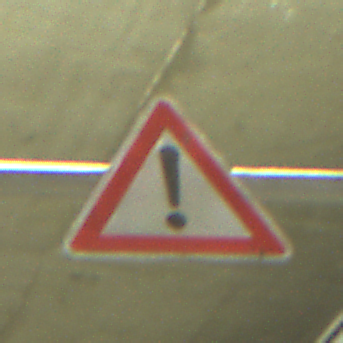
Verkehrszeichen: Gefahrenstelle
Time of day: NotSpecified
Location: Indoor (Special)
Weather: NotSpecified
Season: NotSpecified
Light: Artificial